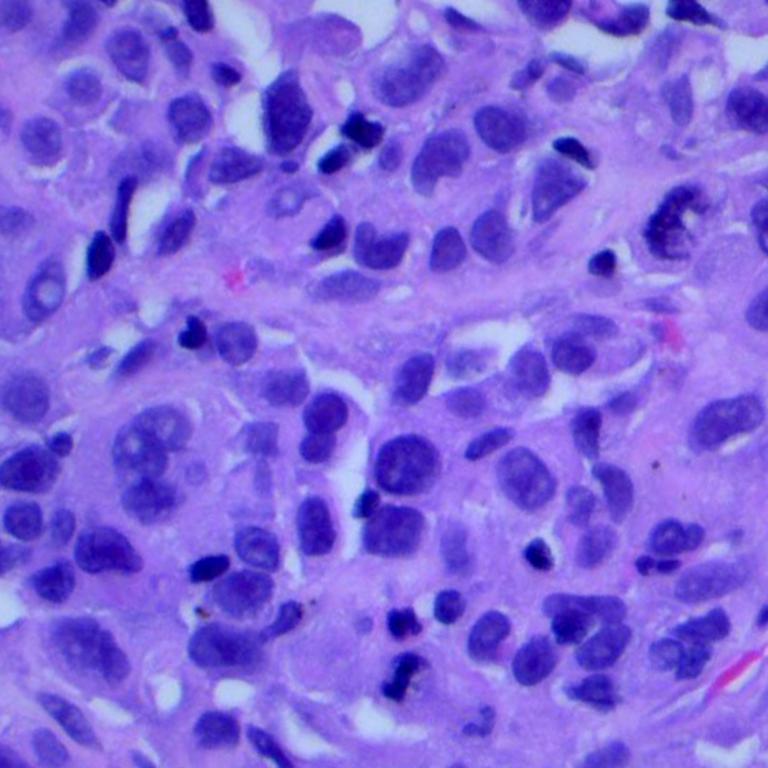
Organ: lung
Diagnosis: adenocarcinomas